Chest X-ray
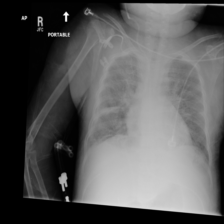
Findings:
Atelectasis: positive
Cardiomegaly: negative
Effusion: positive
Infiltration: positive
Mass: negative
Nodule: negative
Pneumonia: positive
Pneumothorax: negative
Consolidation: negative
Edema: positive
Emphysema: negative
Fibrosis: negative
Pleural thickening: negative
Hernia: negative